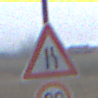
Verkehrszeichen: EinseitigVerengteFahrbahnRechts
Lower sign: Geschwindigkeit20
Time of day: SunriseSunset
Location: Outdoor (Nature)
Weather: Overcast
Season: NotSpecified
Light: Natural